Current action and preconditions to check: trajectory_clear

Your task: For each precondition in the list above, predict whether it will hold at this action.

Consider the current scene as observed from the mobile robot's camera, and analyze the predicted future states of all dynamic agents (e.g., people, animals, vehicles, or any moving entities) within the NEXT SECOND.

IMPORTANT: Only answer "very likely" if you are absolutely certain—based on strong, clear evidence—that a dynamic agent will violate the precondition in the predicted future state. Do NOT answer "very likely" for unlikely, ambiguous, or low-probability risks.

Ask yourself for each precondition: Is there a high probability, with clear and convincing evidence, that the predicted future states of any dynamic agent will interfere with the predicted future state of the currently executing action within the NEXT SECOND, causing that precondition to fail?

Assess the risk level based on these predictions. Use "likely" or "very likely" if motions create a clear risk of interference.

Use "neutral" or "improbable" if agents are nearby but their predicted paths are clearly diverging or non-conflicting.

Failure Risk Categories: "very improbable", "improbable", "neutral", "likely", "very likely"

Answer Format: Output ONLY the probability_of_failure value from these categories: "very improbable", "improbable", "neutral", "likely", "very likely"

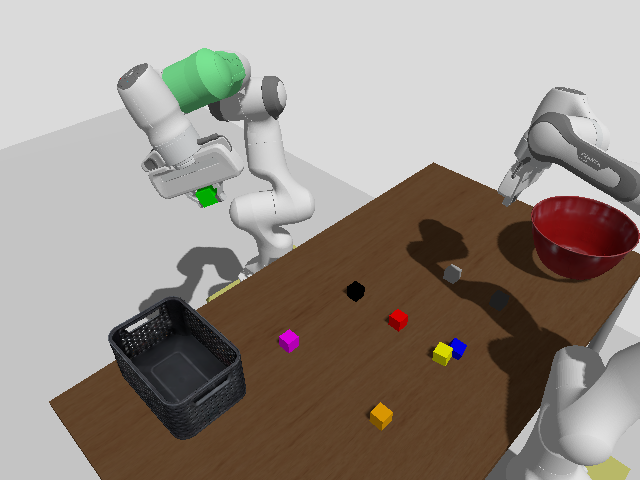

Answer: very improbable